Question: I have below methods in my Controller
'''
[HttpPost]
public ActionResult GetEventsForMonth(int month, int year)
{
var events = new ListWithDuplicates();
Dictionary<string, string> eventsnew = new Dictionary<string, string>();
var ndates = (from nd in MCBDM.News where nd.nsdate.Month==month && nd.nsdate.Year==year select nd.nsdate).ToList();
var nevents = (from ne in MCBDM.News where ne.nsdate.Month==month && ne.nsdate.Year==year select ne.nbrief).ToList();
for (int i = 0; i < ndates.Count;i++ )
{
events.Add(ndates[i].Day.ToString(), nevents[i].ToString());
eventsnew.Add(ndates[i].Day.ToString(), nevents[i].ToString());
}
Thread.Sleep(1000);
return Json(events);
}
public class ListWithDuplicates : List<KeyValuePair<string, string>>
{
public void Add(string key, string value)
{
var element = new KeyValuePair<string, string>(key, value);
this.Add(element);
}
}
'''
I have below code in my _calendar.cshtml file
'''
<div id="datepicker">
</div>
<div class="row modal-line pad-left20 error-text" id="cal_error">
</div>
<script type="text/javascript">
$(function () {
$("#datepicker").datepicker({
beforeShowDay: function (date) {
var day = date.getDate();
if (day in calendarEvents) {
if (calendarEvents[day] == undefined) {
return [true, 'isActive'];
}
return [true, 'isActive', calendarEvents[day]];
}
return [false, ''];
},
onChangeMonthYear: function (year, month, inst) {
getEvents(month, year);
}
});
var calendarDate = $("#datepicker").datepicker("getDate");
getEvents(calendarDate.getMonth() + 1, calendarDate.getFullYear());
});
</script>
'''
and this in a separate js file
'''
var calendarEvents = {};
function getEvents(month,year)
{
$.ajax({
url: "Home/GetEventsForMonth",
type:"Post",
data: JSON.stringify({ month: month, year: year }),
dataType: 'json',
processdata: false,
contentType: 'application/json; charset=utf-8',
success: function (data) {
calendarEvents = data; },
error: function (xhr, ajaxOptions, thrownError) {
$("#cal_error").text("Something Went wrong!! Please try after sometime!!");
},
complete: function (x, y) {
$("#datepicker").datepicker("refresh"); }
});
}
'''
The problem I am facing is - whenever I pass events, which is of type 'ListWithDuplicates', I will get javascript error saying 'JavaScript runtime error: Object doesn't support property or method 'replace' in jquery-ui.js' but if I Pass eventsnew through JSON method from controller, I won't get any error and calendar will be displayed properly. Can anyone please tell what's wrong with the type I use. I have attached a screenshot of watch which has both events and eventsnew contents and both will have same type of format and contents. But still javascript error shows up when events is returned.!
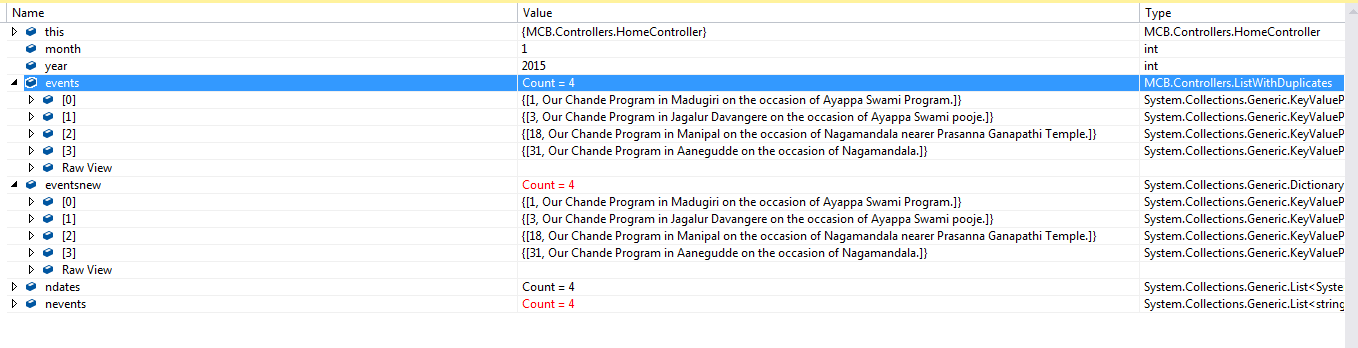
Answer: I just added below code to my ajax success method and that worked like a charm.. :)
The problem was eventsnew was returning an object and events was returning array of object as result. I just started retrieving array of objects and stored it as object..
'''
success: function (data) {
$.each(data, function (index) {
var obj = data[index];
calendarEvents[obj.Key] = obj.Value;
});
},
'''